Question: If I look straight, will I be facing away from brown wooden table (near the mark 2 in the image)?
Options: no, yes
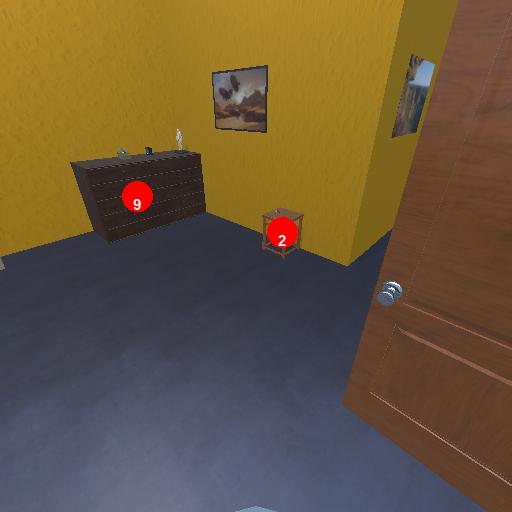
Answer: no